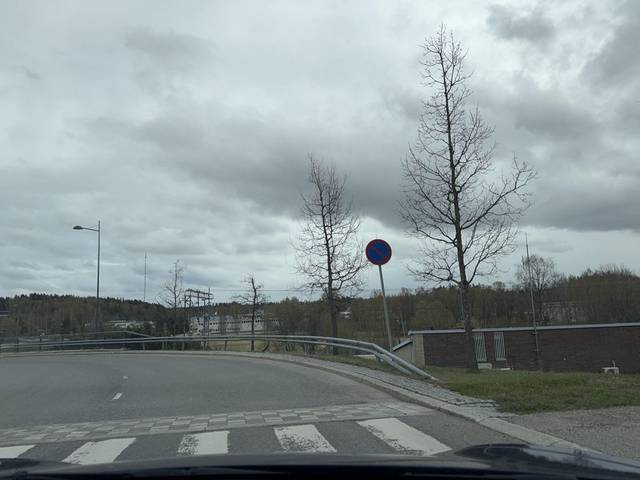
Region: Finland
Coordinates: 60.191, 24.603